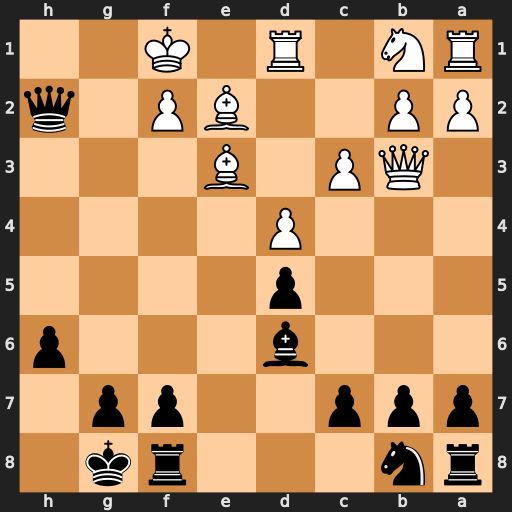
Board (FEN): rn3rk1/ppp2pp1/3b3p/3p4/3P4/1QP1B3/PP2BP1q/RN1R1K2
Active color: b
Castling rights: -
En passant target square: -
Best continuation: Qh1#